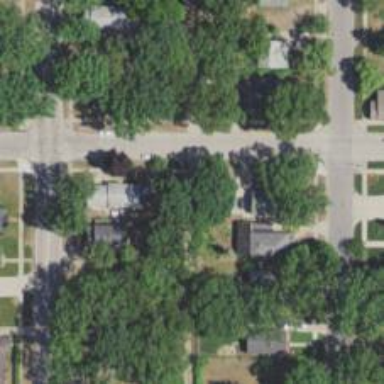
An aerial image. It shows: Alley classified as service road.